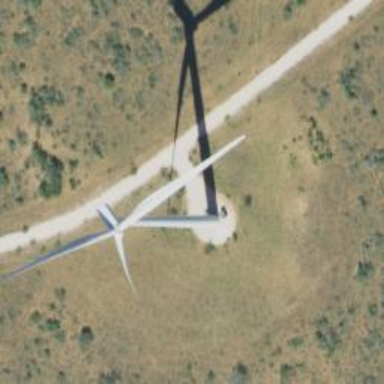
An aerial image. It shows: Wind generator using wind turbines of horizontal axis.